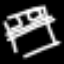
Label: bed